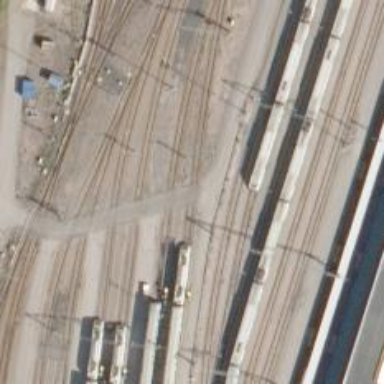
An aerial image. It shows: Railway level crossing.